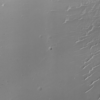
Label: not_dusty